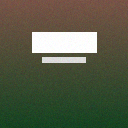
Screen state: on